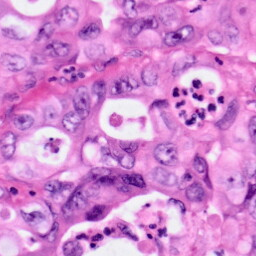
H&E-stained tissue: Pancreatic